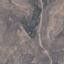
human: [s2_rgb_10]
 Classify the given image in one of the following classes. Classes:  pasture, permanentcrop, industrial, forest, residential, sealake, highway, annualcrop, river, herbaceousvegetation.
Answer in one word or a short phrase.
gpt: HerbaceousVegetation